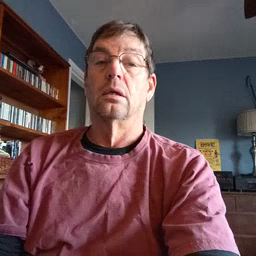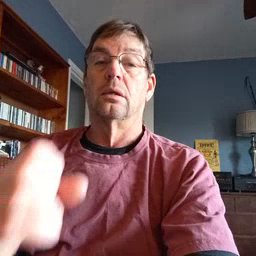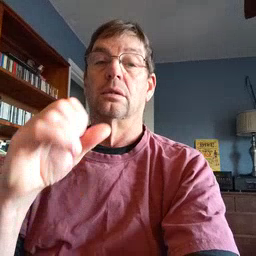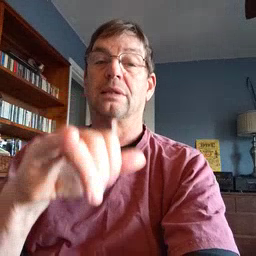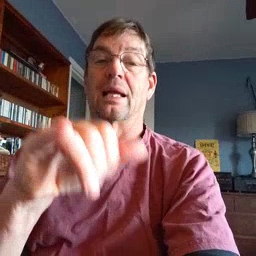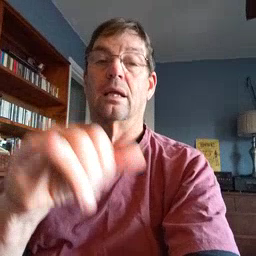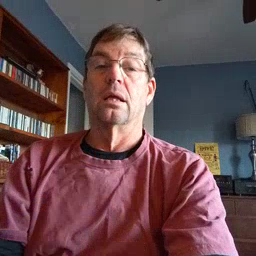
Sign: stay